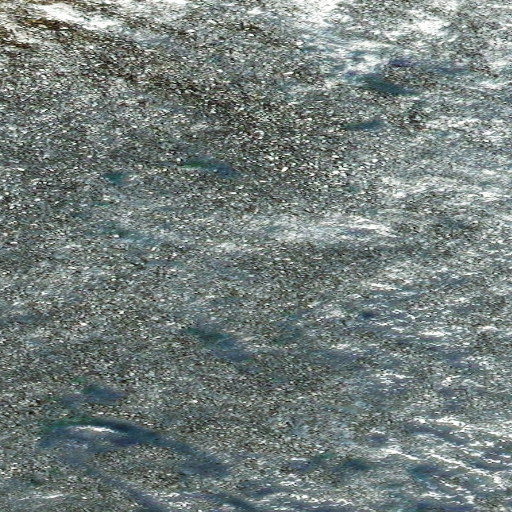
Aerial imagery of mountains in Alaska named Zane Hills containing only unknown